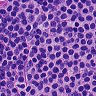
Metastatic tissue present: no